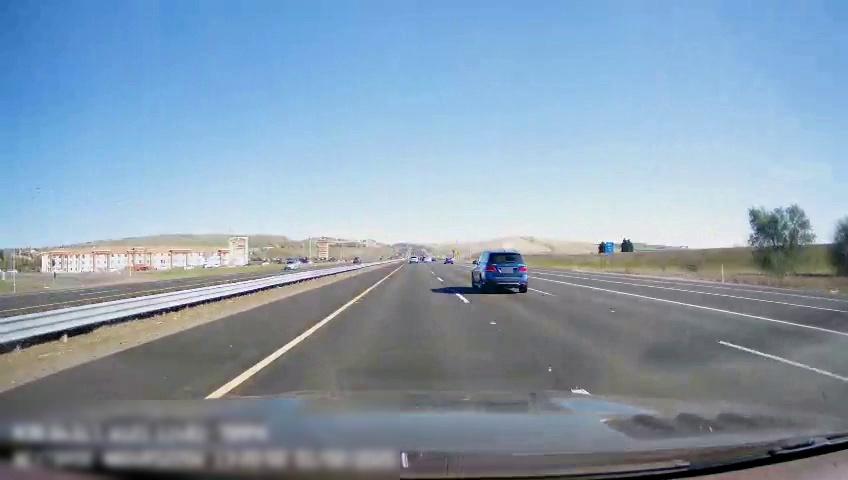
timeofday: Day
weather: Sunny
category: Drivable Space
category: Drivable Space
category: Vehicles | Car
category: Vehicles | SUV
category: Vehicles | SUV
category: Vehicles | Car
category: Vehicles | SUV
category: Lanes | Current Lane
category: Lanes | Current Lane
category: Lanes | Alternate Lane
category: Lanes | Alternate Lane
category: Lanes | Alternate Lane
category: Lanes | Alternate Lane
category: Lanes | Opposite Lane
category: Lanes | Opposite Lane
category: Lanes | Opposite Lane